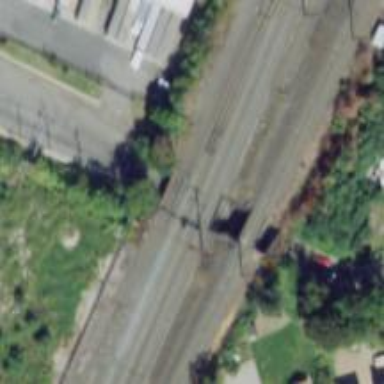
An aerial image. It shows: Abandoned railroad bridge.